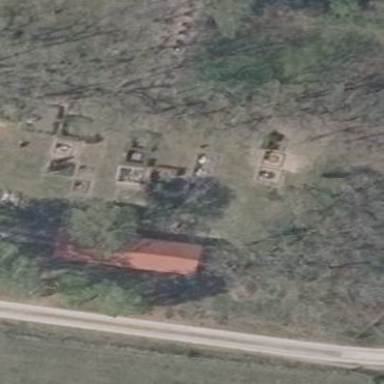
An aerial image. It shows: Cemetery.